Question: Currently trying to get to grips with SQL for the first time, so I am working through a few problems. Here is a sample database spec:
> Students (name, gender, course) do projects(title). Each project has
two supervisors (name, gender, department). All students do a project
but not all projects get taken. More than one student can do the same
project. Students meet one of their supervisors regular and these
meetings are recorded (date, time, student, supervisor, notes).
So far I've got an ER diagram drawn up which I think is correct:

I can get the basics (e.g. creating a Student table etc) but I'm having trouble getting my head around how to represent the relationships, specifically the meetings relationship, and how to represent it and its attributes in SQL. Should I instead create a 'meetings' entity?
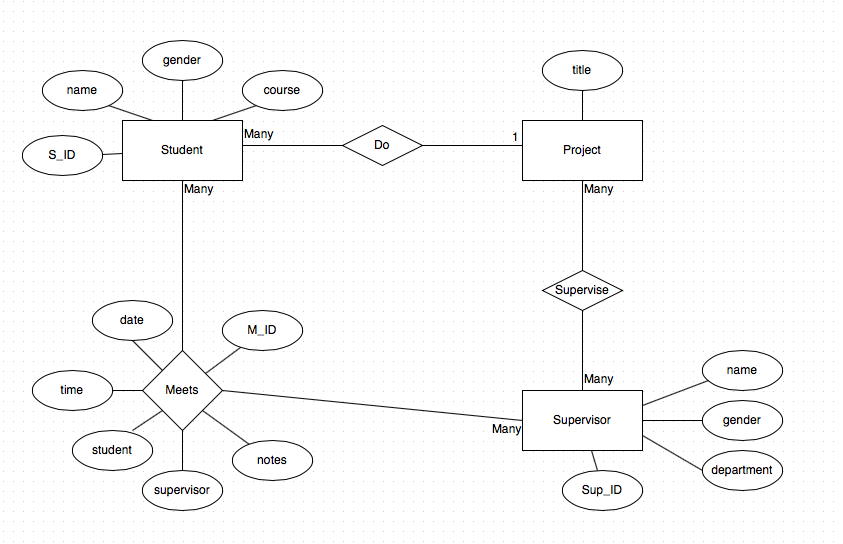
Answer: Yes, you should create a 'Meeting' entity to represent the many to many relationship between 'Student' and 'Supervisor'. In it you can relate to those tables using foreign keys that correspond to the those respective tables. In SQL it may look something like this:
'''
Create table Meeting {
id INT NOT NULL PRIMARY KEY AUTO_INCREMENT,
student_id INT NOT NULL,
supervisor_id INT NOT NULL,
//rest of the fields...
FOREIGN KEY (student_id) REFERENCES Student(id)
FOREIGN KEY (supervisor_id) REFERENCES Supervisor(id)
}
'''
You would also do the same thing for the 'Supervise' between 'Project' and 'Supervisor'. Also you could use something called a composite key on your Meeting table, I guess it comes down to personal preference, I usually do it this way when representing many to many relationships. I'm not saying this is the syntax you will use, that depends on your database, this was just an example to point you in the right direction. Hope it helps.
Also for your diagram (I'm just guessing this is for a class) you might want to look into software such as visio or visual paradigm to create your ER diagram. While most people will be able to understand your current diagram, that's not correct modeling.
For fun I made a diagram based on your tables:

You would want an entity between 'Supervisor' and 'Project' if they are a many to many relationship. This is called an 'associative entity'. I labeled mine 'SupervisorProject' just so they are a little more clear.
Overlooked the fact that Student and project was a many to one, fixed that, sorry.